Interaction volume radius: 10 \u00c5
Interaction volume height: 25 \u00c5
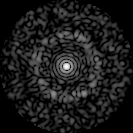
Disorder parameter: 0.8139